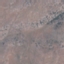
Land use / land cover: HerbaceousVegetation